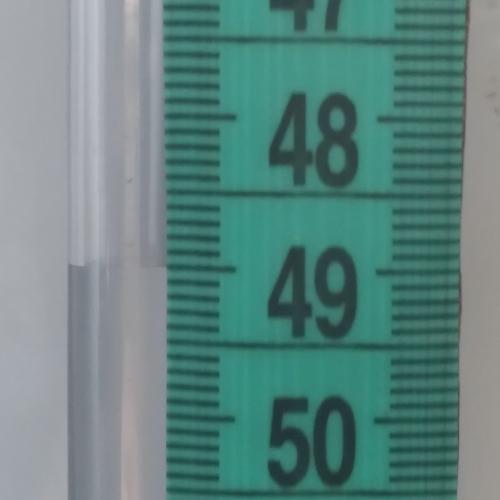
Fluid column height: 49.0 cm